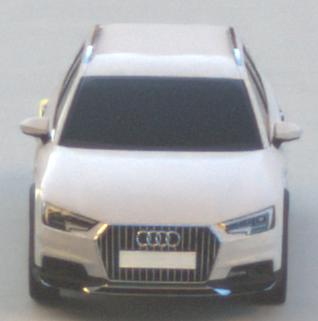
Make: Audi
Model: A4 Allroad 45 TFSI
Detailed model: A4 (B9) allroad
Model produced from: 2019/02
Model produced until: 2019/05
Doors: 5
Color: white
Road condition: dry road
Daytime: sunrise or sunset
Contrast: medium contrast